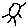
Label: sun